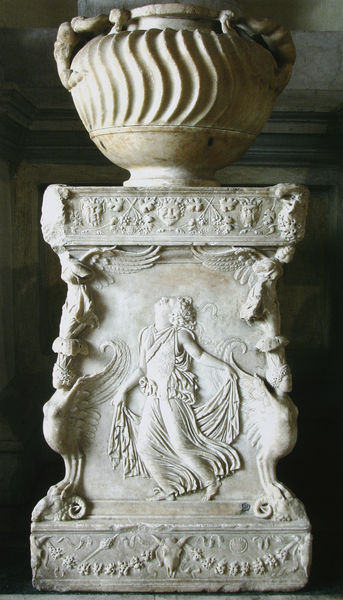
Titel: Basis eines Kandelabers
Standort: Venedig
Institution: Archäologisches Nationalmuseum
Schlagwörter: flügel, kopf, körper, vogel, weiß, mädchen, bewegung, blume, busen, frau, hintergrund, kleid, marmor, säule, blick, dame, schleier, tuch, muster, ornament, tanz, falten, gesicht, rahmen, schale, schädel, sockel, stein, taube, nass, vögel, wind, figur, gewand, stehend, stoff, girlande, oper, tanzen, theater, tänzerin, borte, amphore, engel, henkel, keramik, krug, ranken, skulptur, ton, vase, blumentopf, kübel, relief, bein, brüste, wellen, italien, venedig, rand, wein, bordüre, weiblich, floral, ornamente, verzierung, bauch, glatt, plastik, podest, foto, gefäß, antike, maske, fuss, rechteck, denkmal, schraffur, raub, mythologie, göttin, rom, ranke, girlanden, wellig, ecken, fries, wappen, sims, antik, bacchus, toga, griechisch, mythos, wesen, fabelwesen, durchsichtig, greif, griechenland, weinlaub, blumengirlande, hörner, rebe, weinrebe, verzeirung, geflügelt, stier, urne, bau, karyatiden, stierkopf, elfe, trunken, römisch, sphinx, europa, fratzen, stele, hellenismus, flügek, behältniss, standfuss, bacchantin, harpie, widderkopf, ivresse, harpyien, henekl, phantastische, tunike, case, siein, fraz mit wallendem kleid, toipf, xenie